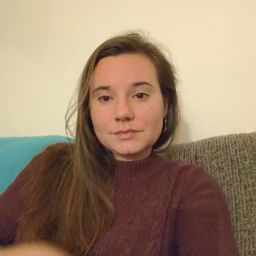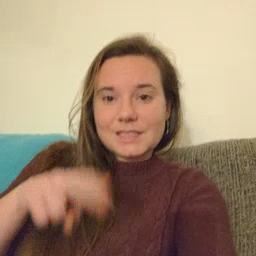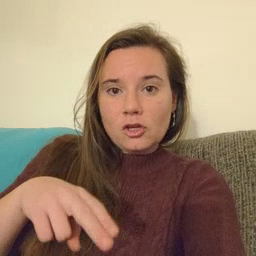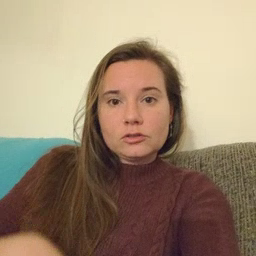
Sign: chair